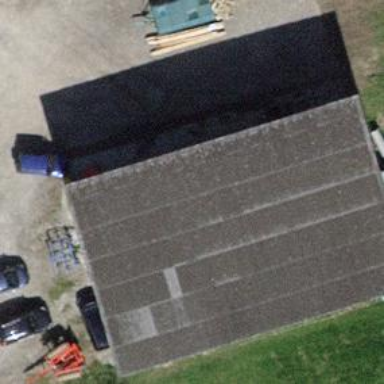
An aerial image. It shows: Farm auxiliary building with gabled roof.